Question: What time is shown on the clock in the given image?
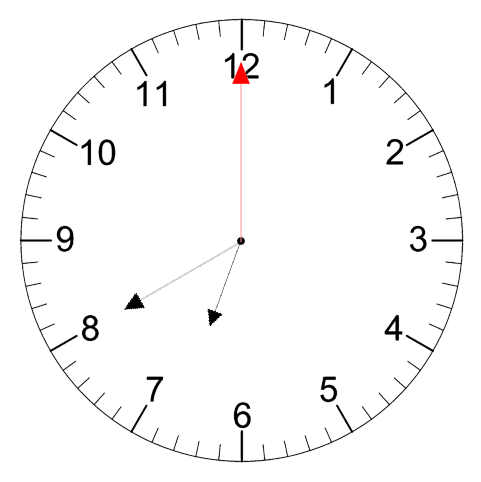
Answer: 06:40:00